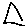
Label: triangle